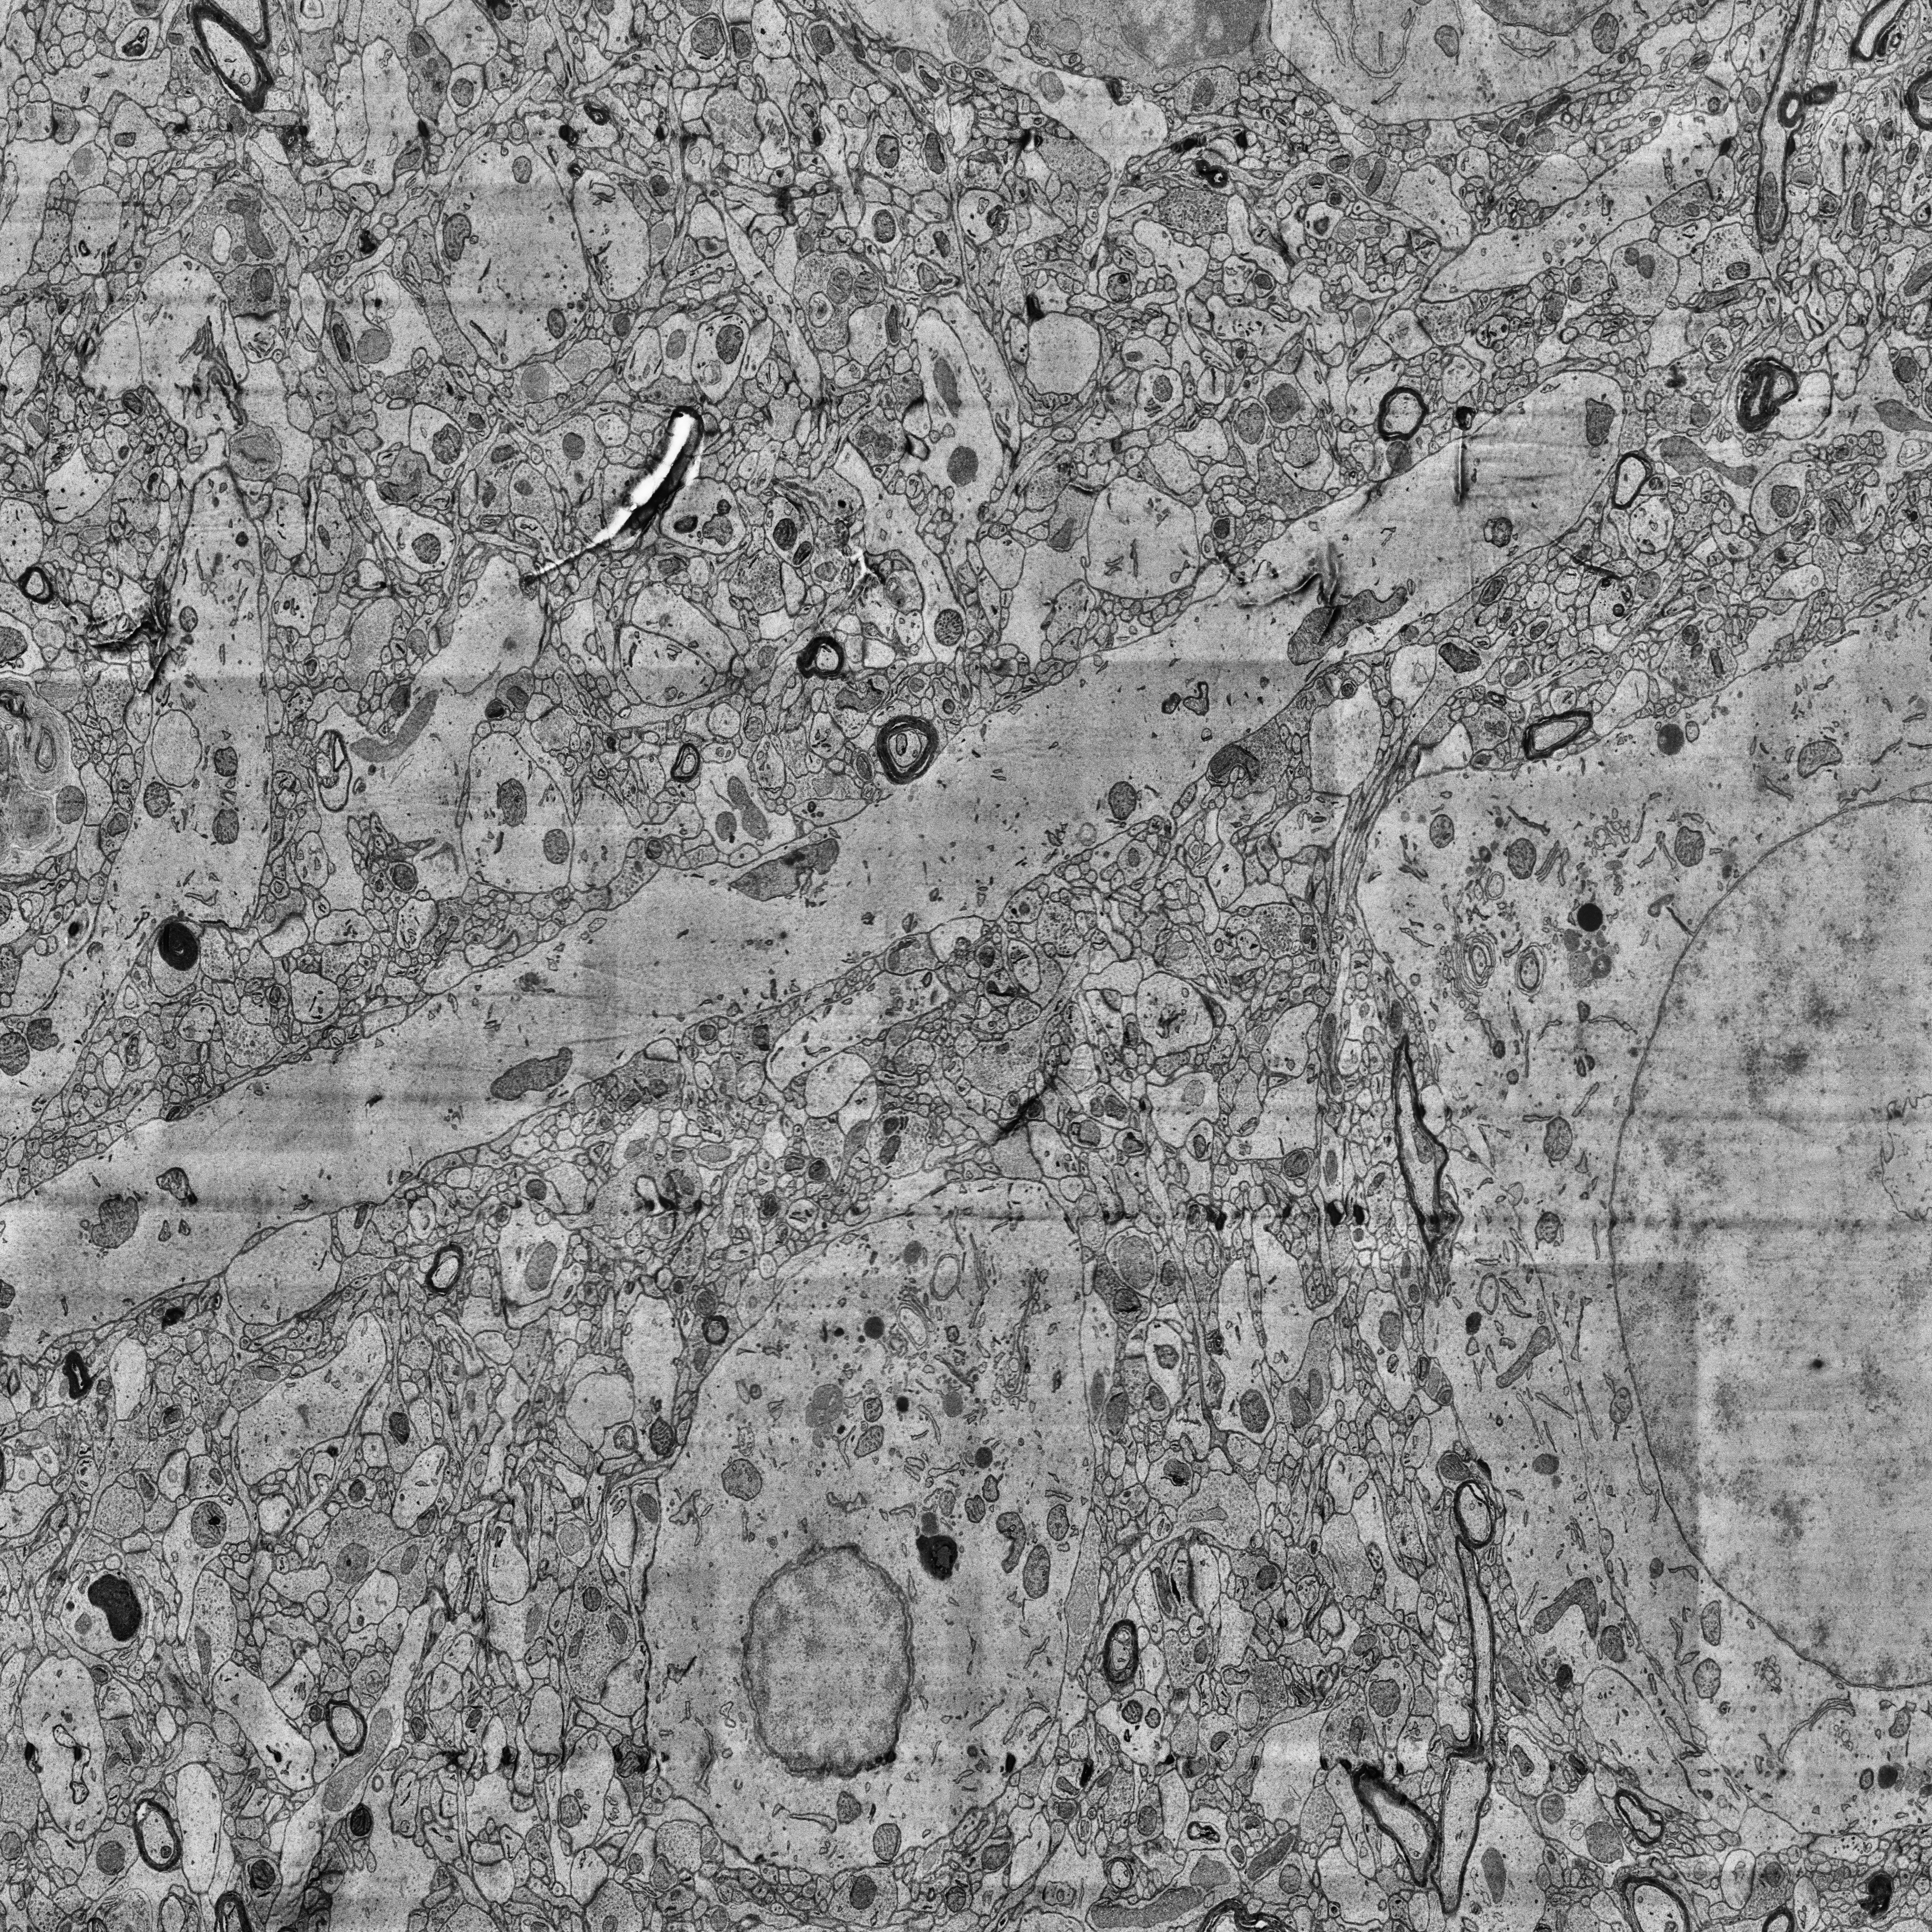
Electron microscopy slice of human cortex tissue
Slice depth (z): 333
Mitochondria instances in slice: 420